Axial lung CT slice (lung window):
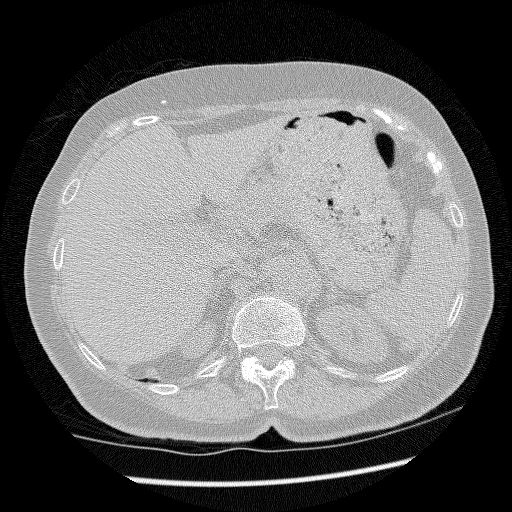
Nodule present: no